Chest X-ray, PA view. Patient: 50 years old, sex F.
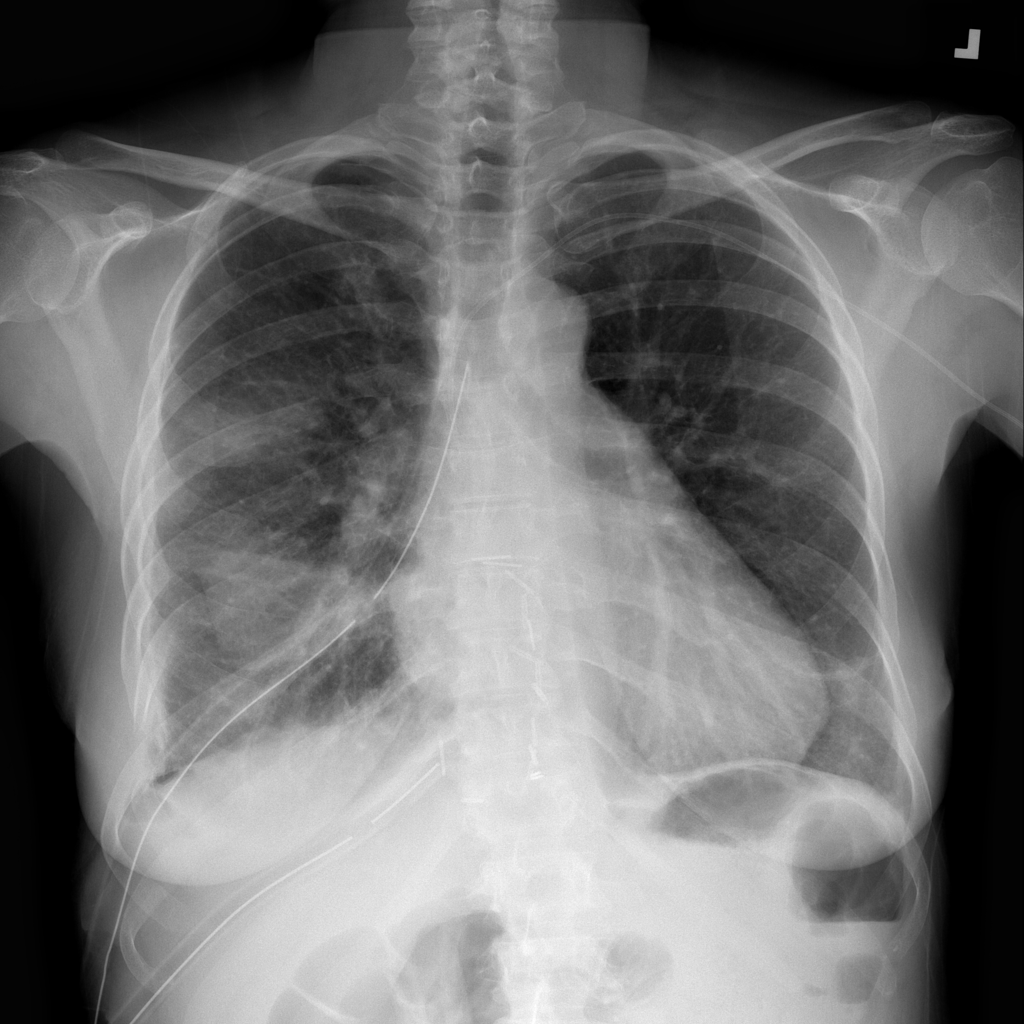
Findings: Pneumothorax